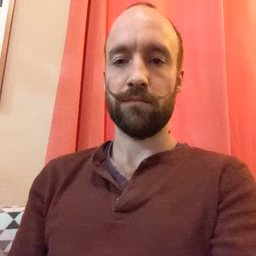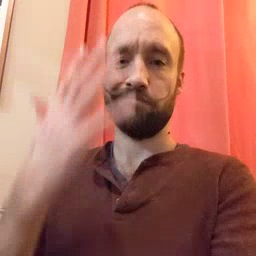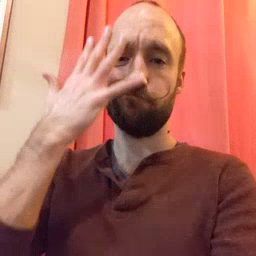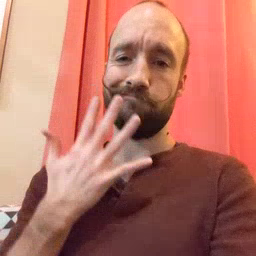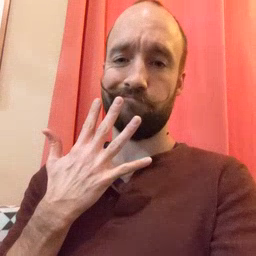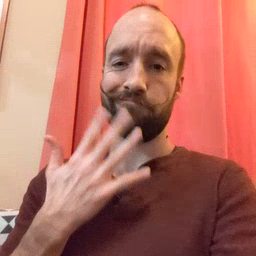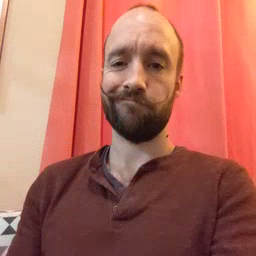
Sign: sad